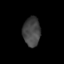
Tissue: skin
Cell type: Epithelial cells
Senescence score: 0.2017
Nuclear area (px): 497
Mean DAPI intensity: 67.815